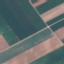
Land use / land cover: AnnualCrop